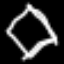
Label: diamond